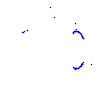
Particle: kaon